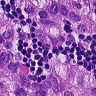
Metastatic tissue present: yes